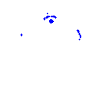
Particle: proton